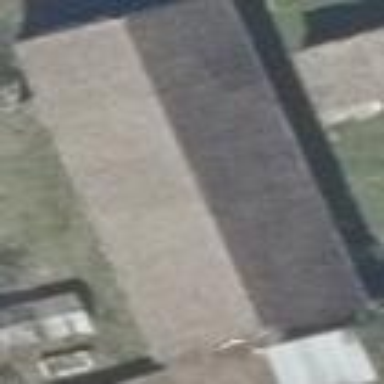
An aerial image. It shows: Farm auxiliary building with gabled roof.